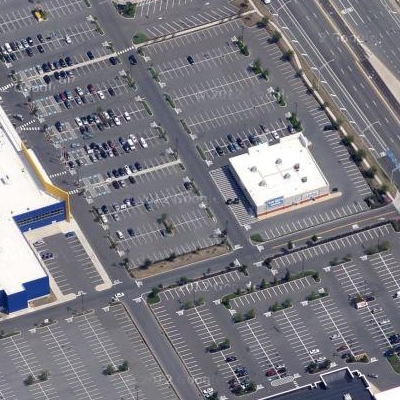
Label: Parking